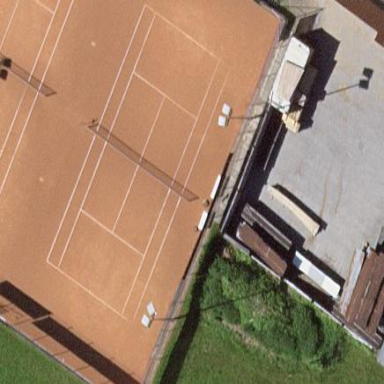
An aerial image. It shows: Tennis court on pitch designated for leisure land.